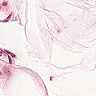
Metastatic tissue present: no